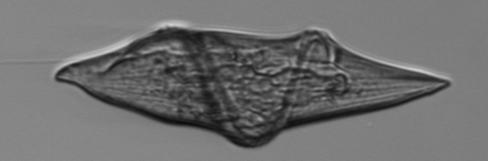
Label: Gyrodinium